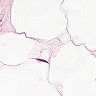
Metastatic tissue present: no